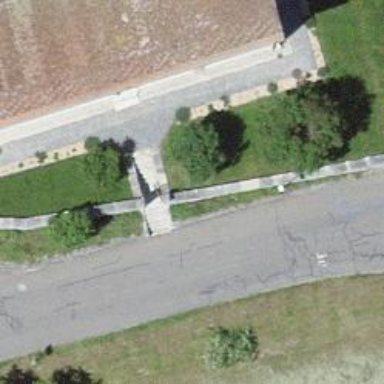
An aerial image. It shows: Set of steps on the road.